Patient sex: F
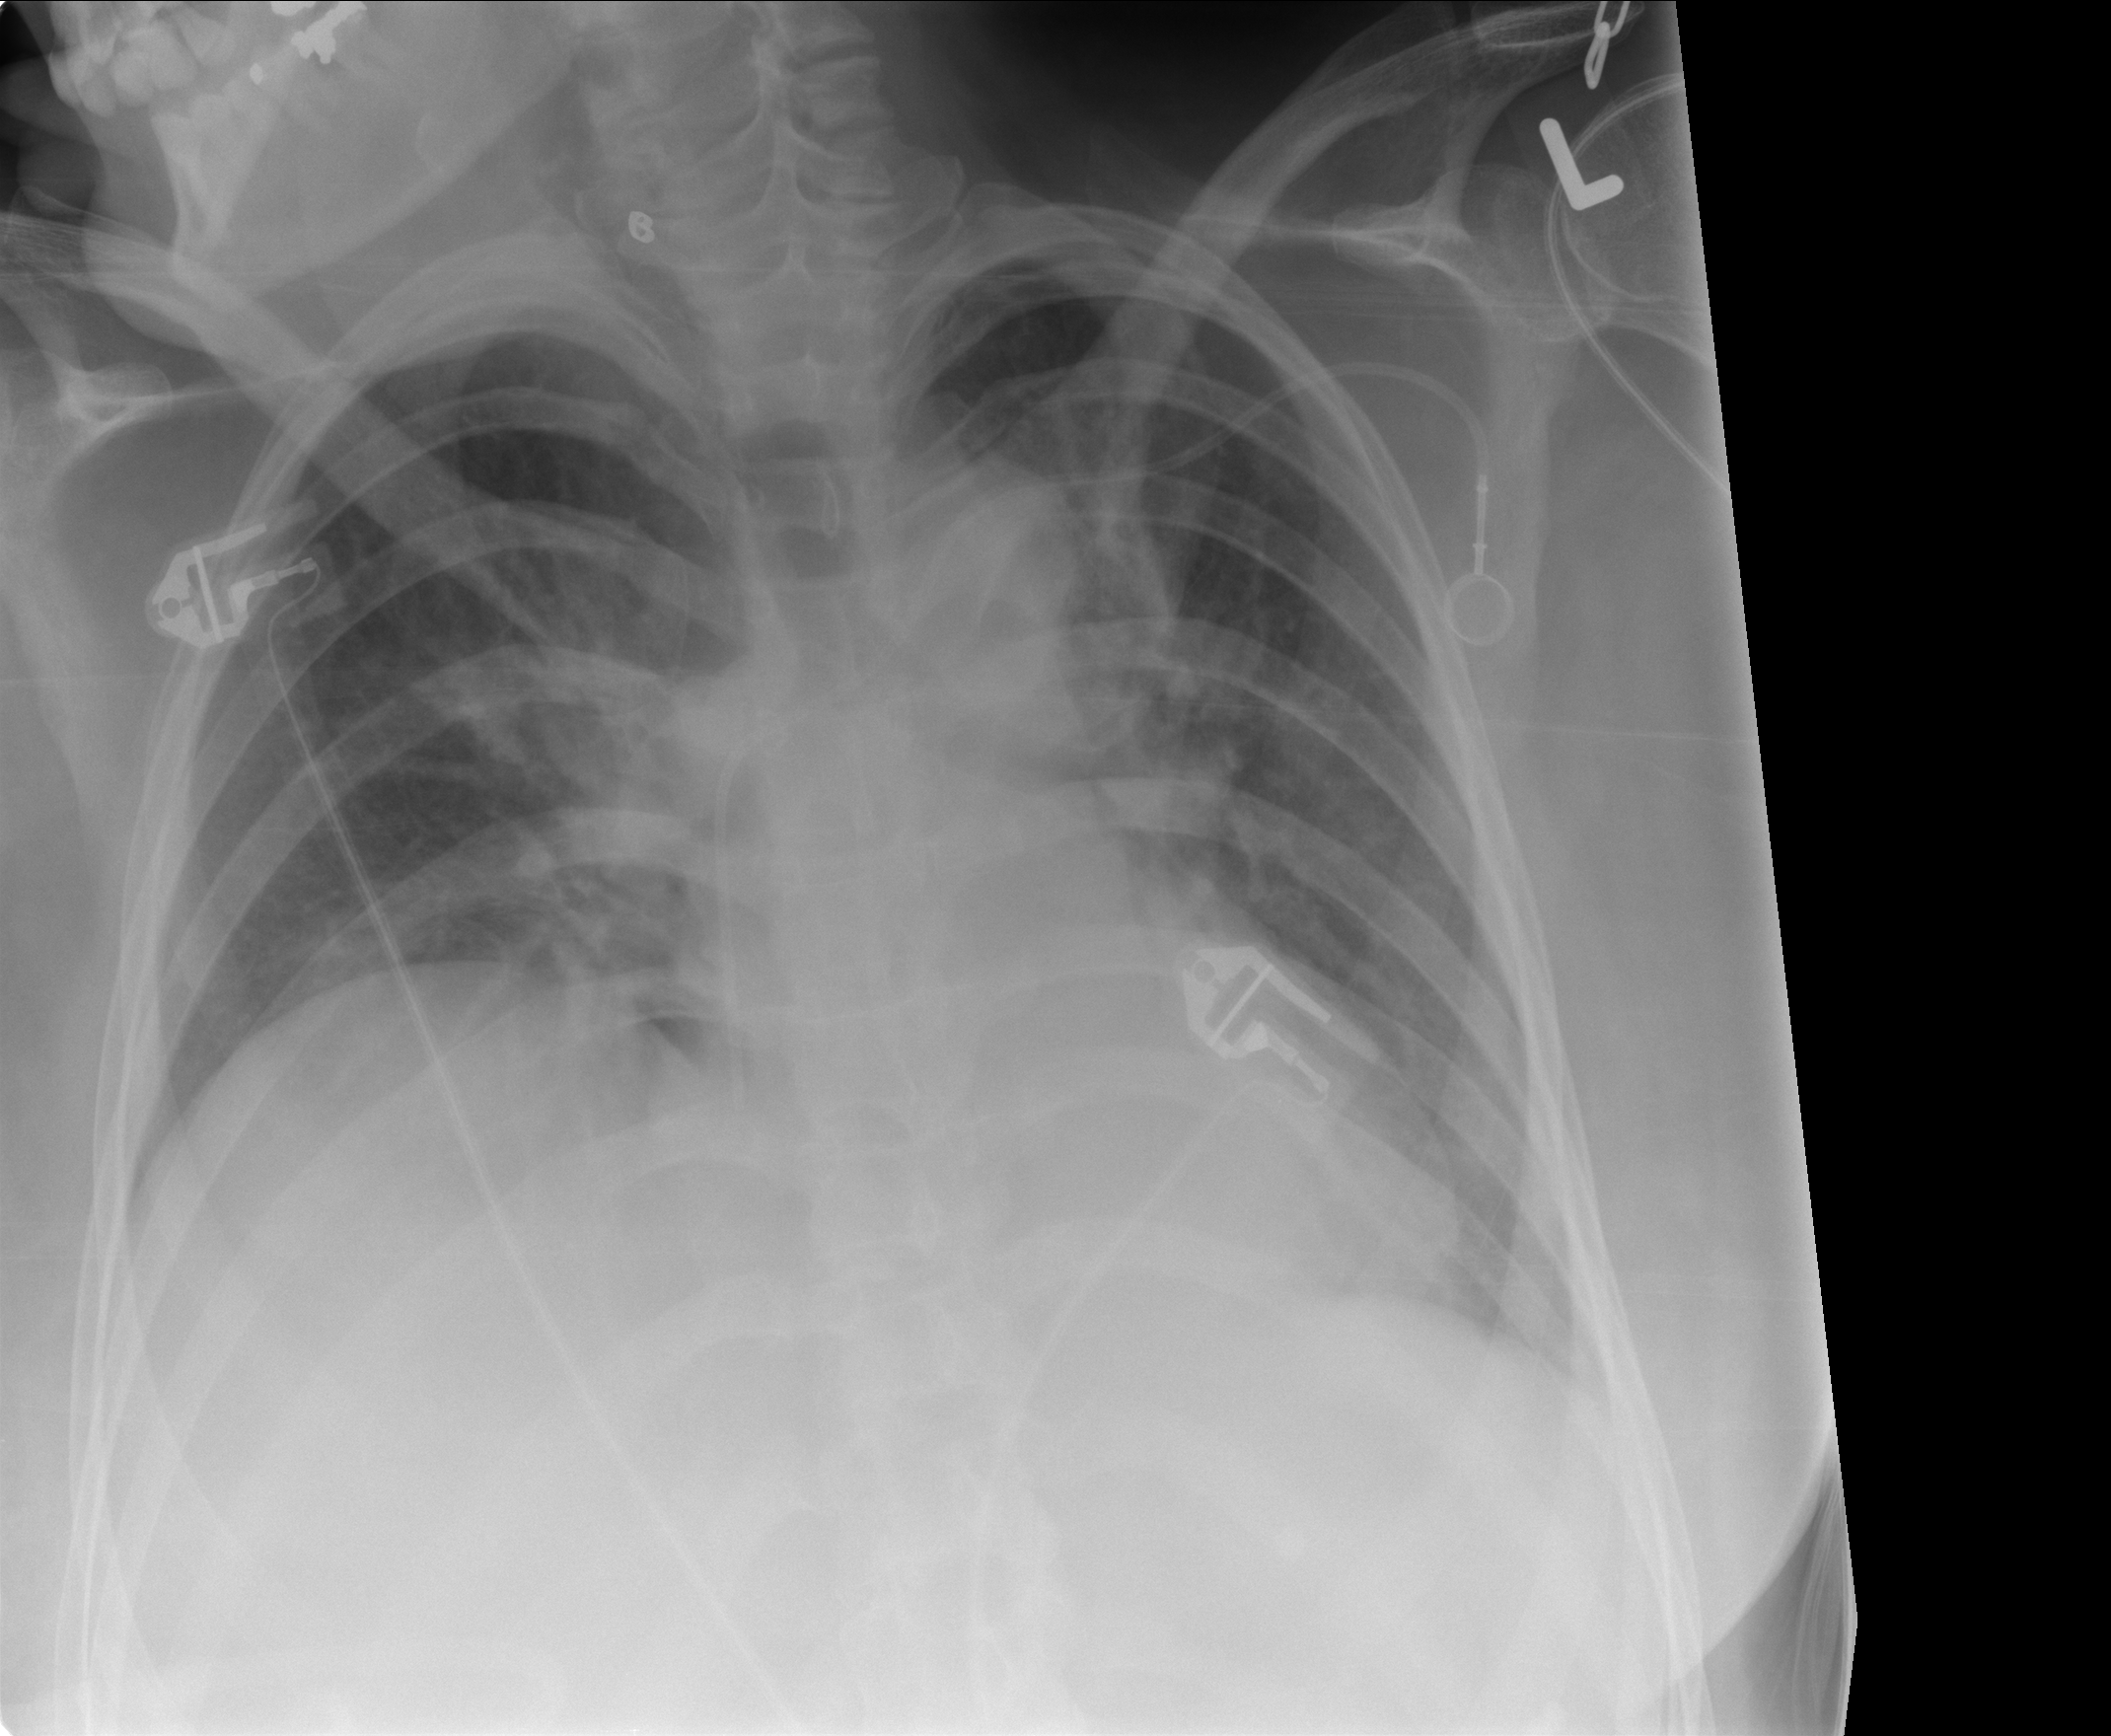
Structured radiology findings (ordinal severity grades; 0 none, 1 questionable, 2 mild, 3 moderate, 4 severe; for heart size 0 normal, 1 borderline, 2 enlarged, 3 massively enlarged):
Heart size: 1
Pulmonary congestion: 1
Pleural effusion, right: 0
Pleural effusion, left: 0
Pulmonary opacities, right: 2
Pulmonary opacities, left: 3
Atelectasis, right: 2
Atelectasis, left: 0